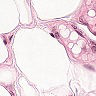
Metastatic tissue present: no